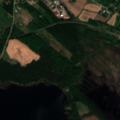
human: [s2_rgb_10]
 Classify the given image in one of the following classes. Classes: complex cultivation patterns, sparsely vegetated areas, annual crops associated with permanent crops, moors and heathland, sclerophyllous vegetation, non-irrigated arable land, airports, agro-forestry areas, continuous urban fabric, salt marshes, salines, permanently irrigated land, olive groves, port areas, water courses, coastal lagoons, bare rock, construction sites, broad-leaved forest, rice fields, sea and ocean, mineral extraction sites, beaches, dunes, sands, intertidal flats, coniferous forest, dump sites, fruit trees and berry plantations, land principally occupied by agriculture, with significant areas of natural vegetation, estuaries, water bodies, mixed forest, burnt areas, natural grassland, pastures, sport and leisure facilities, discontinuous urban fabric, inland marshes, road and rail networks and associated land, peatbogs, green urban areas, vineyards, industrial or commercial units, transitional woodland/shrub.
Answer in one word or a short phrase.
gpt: discontinuous urban fabric, land principally occupied by agriculture, with significant areas of natural vegetation, mixed forest, peatbogs, water bodies